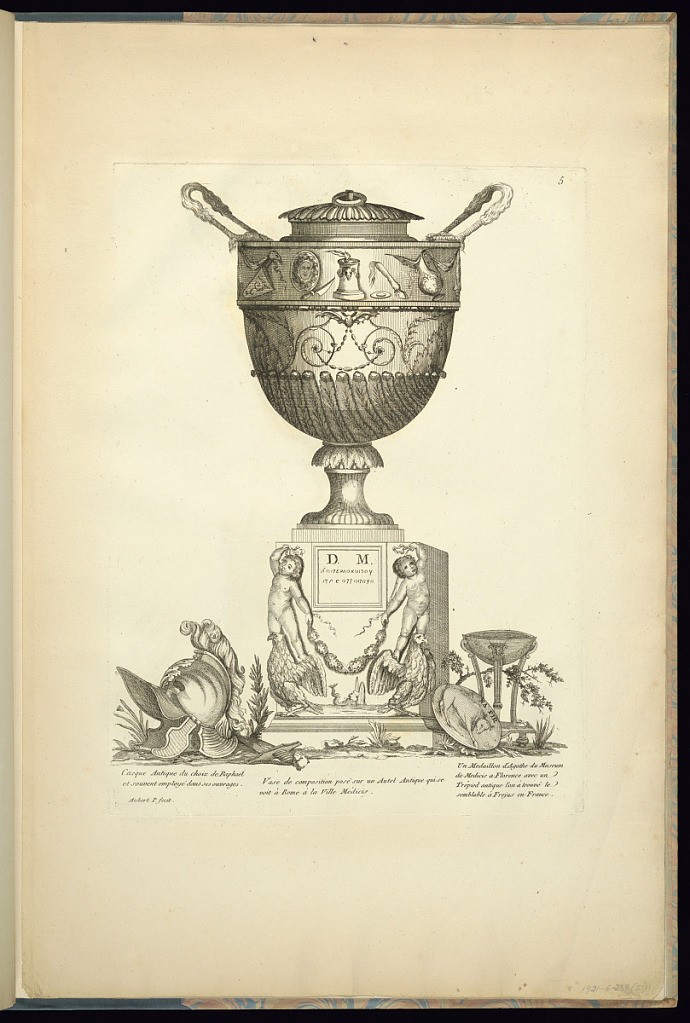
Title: Vase After the Antique
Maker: Aubert Henri Joseph A. Parent, French, 1753–1835
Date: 1789-1792
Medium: Etching and engraving on paper
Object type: Print
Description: Large, lidded vase with pull handles. The shoulder of the vase has a band of emblems including a medallion, a knife, and alter, a plate, and a ewer. The belly of the vase features an arabesque pattern, held up by a bat. The lower portion of the vase is ornamented with acanthus leaf decoration. The vase is elevated on a plinth, decorated with two putti standing on eagles and holding between them a garland. The center of the plinth is inscribed: D. M. / [faux Greek writing]. To the left of the vase is a helmet. To the right of the vase is a medallion with an ox on it and the letters NA. FIR., as well as a tripod. The objects are set amidst foliage. Although the printed descriptions provide locations for Parent's study of antiquities, the compositional arrangement is imagined. The plate is signed and numbered.